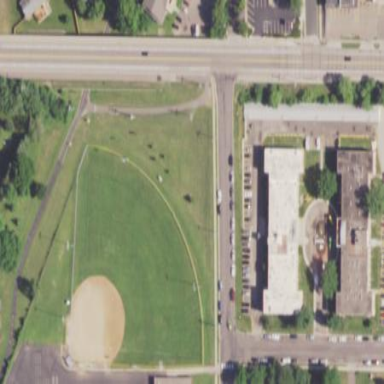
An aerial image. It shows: Baseball pitch for leisure and sports activities.